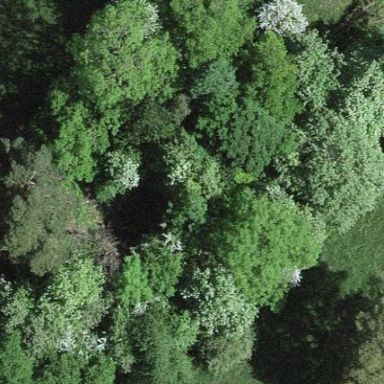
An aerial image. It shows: Forest area.